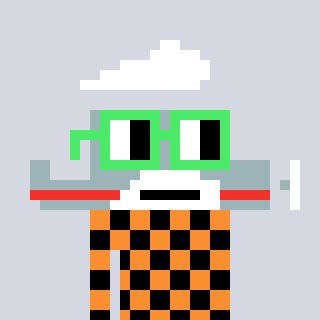
a pixel art character with square light green glasses, a plane-shaped head and a orange-colored body on a cool background